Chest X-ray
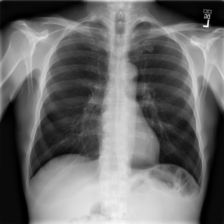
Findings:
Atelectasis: negative
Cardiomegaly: negative
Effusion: negative
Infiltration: negative
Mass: negative
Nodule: negative
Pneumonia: negative
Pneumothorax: negative
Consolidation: negative
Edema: negative
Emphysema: negative
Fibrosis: negative
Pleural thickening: negative
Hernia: negative